Question: I'll try to explain my question, couldn't find an answer anywhere because it's hard to formulate.
Lets say we have a list of costs and sub-costs (more detailed breakdown of the costs). Also, we have a list of only costs (it's shorter than the previous one, because contains only costs, without sub-costs). The second list has values TRUE or FALSE. I want to sum all costs from the first list that have TRUE value in the second list. SUMIF won't work because lists are not equal sized.
An example is on the picture. The sum must be 8 (because A and C are TRUE on the second list).

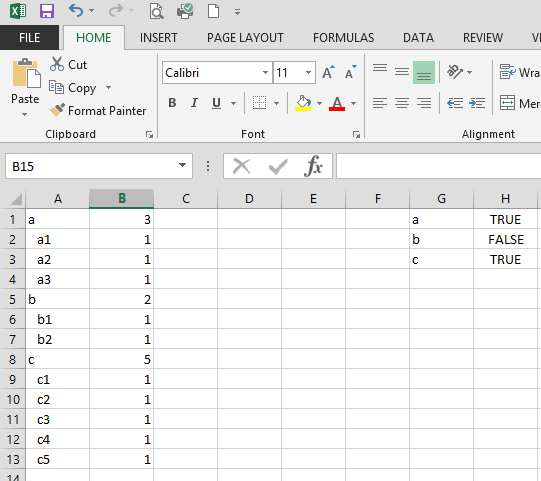
Answer: Try this array formula1 in an appropriate cell.
'''
=SUM(SUMIFS(B:B, A:A, IF(H1:H3, G1:G3)))
'''
<URL>
---
1 <URL>
<URL>